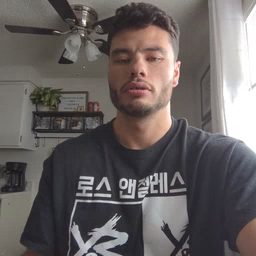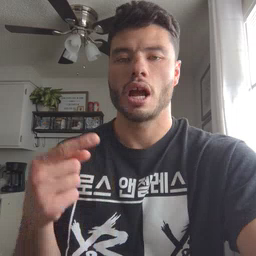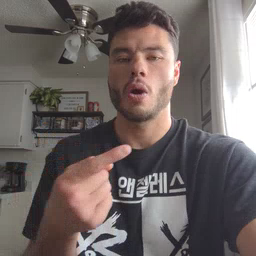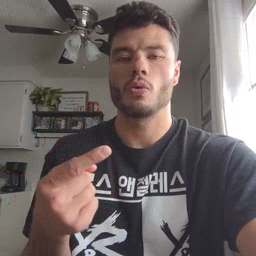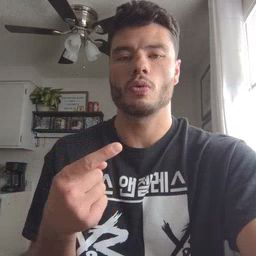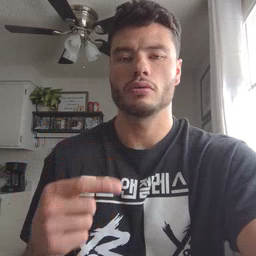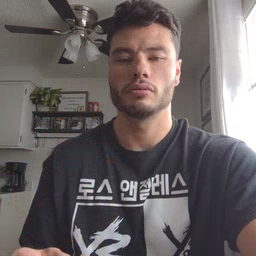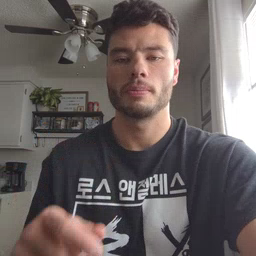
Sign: owie